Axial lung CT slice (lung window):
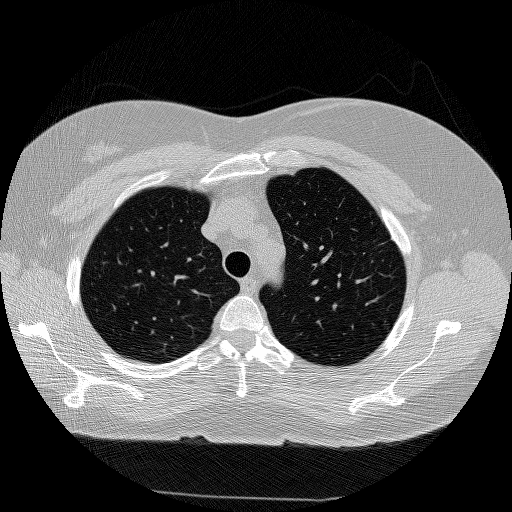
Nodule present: no